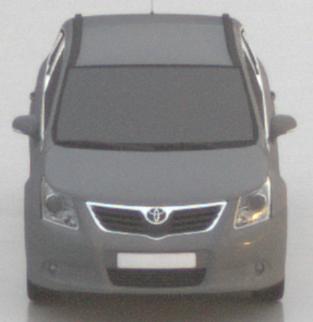
Make: Toyota
Model: Avensis 1.6
Detailed model: Avensis (T27) Notch Back
Model produced from: 2009/01
Model produced until: 2010/08
Doors: 4
Color: gray
Road condition: wet road
Daytime: sunrise or sunset
Contrast: low contrast